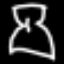
Label: hourglass